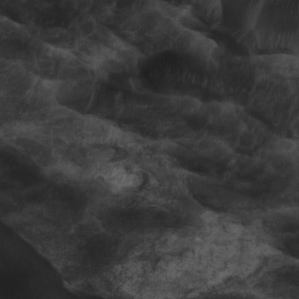
Label: non_frost